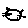
Label: cat